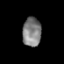
Tissue: prostate
Cell type: T cells
Senescence score: 0.3511
Nuclear area (px): 532
Mean DAPI intensity: 127.707